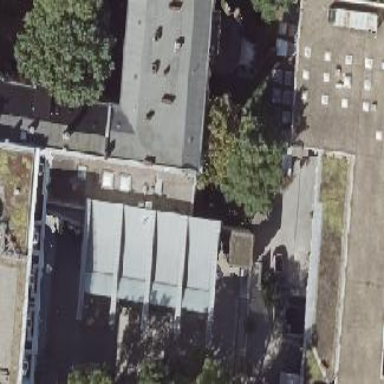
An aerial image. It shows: Building.